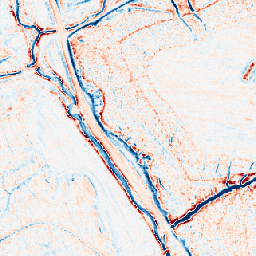
Category: edge_preserving
Decomposition family: anisotropic_diffusion
Decomposition parameters: iterations: 10
kappa: 50
gamma: 0.2
Upsampling method: area
Upsampling parameters: scale: 8
Upsampling scale: 8